Question: I have two tables that one list the transactions and one that list that are cancelled. How do you only show the transactions that are not cancelled and omit the cancelled ones?

I just want to show the transactions that are not cancelled, in this case the transaction with
transaction_id = 1.
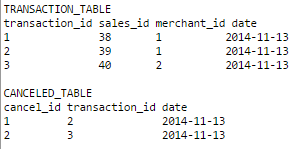
Answer: '''
SELECT *
FROM TRANSACTION_TABLE
WHERE transaction_id
NOT IN (
SELECT transaction_id
FROM CANCELED_TABLE);
'''
However, looking at your example I would suggest to add a field "canceled" to TRANSACTION_TABLE instead of using a seperate table.